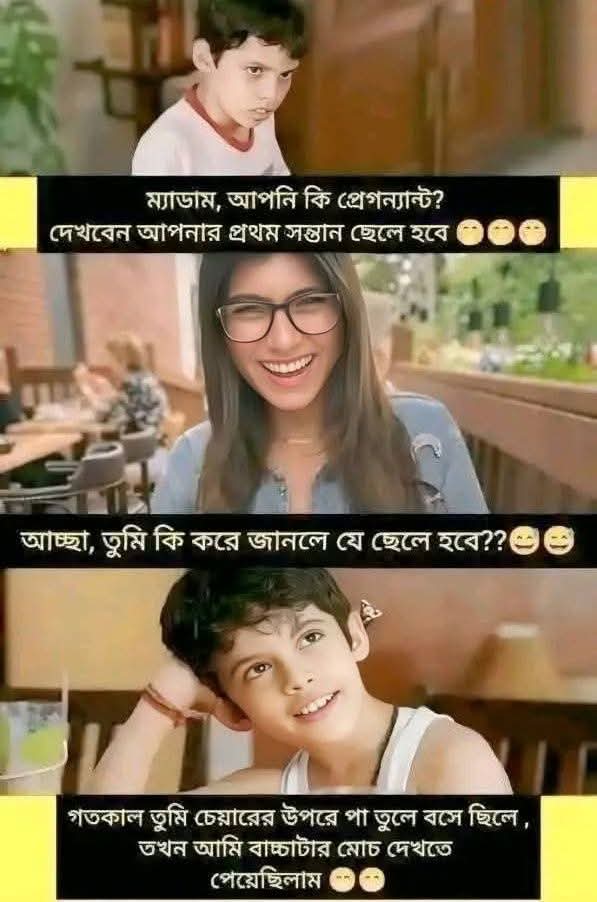
Text: ম্যাডাম, আপনি কি প্রেগন্যান্ট? দেখবেন আপনার প্রথম সন্তান ছেলে হবে আচ্ছা, তুমি কি করে জানলে যে ছেলে হবে?? গতকাল তুমি চেয়ারের উপরে পা তুলে বসে ছিলে, তখন আমি বাচ্চাটার মোচ দেখতে পেয়েছিলাম
Label: Hate
Hate category: Personal Offence
Targeted group: Individual